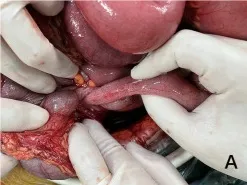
Representative surgical images. (A-E) Images from various stages of the operation showing the overlap of the small intestine and colon. The colon is free and not fixed and the cyst is located in the ileocecal region.
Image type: medical_photograph (other_medical_photograph)